Question:
Hello, i have database with the structure like that, and now i need to improve it, by making new tablet "contacts" and put in it phone numbers from tables "client" and "employees".
However i can't imagine how to do it, i tried similiar ways, but none of them give me correct answer.( it has to be one-to-many, like client or employee able to have a lot of numbers) Maybe someone of you can help me to make it? Am working with MS Access .
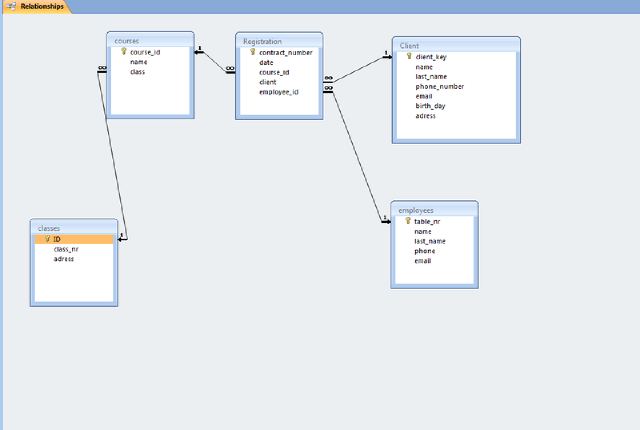
Answer: You leave out what other requirements you have. Does it have to be a table or merely a table that combines the two temporarily? Is it replacing your existing tables?
Create a union query between the two existing tables. That's the fastest way for a universal contact list. You may need to make a calculated field to create a unique index that can be combined in the union.
Good luck!